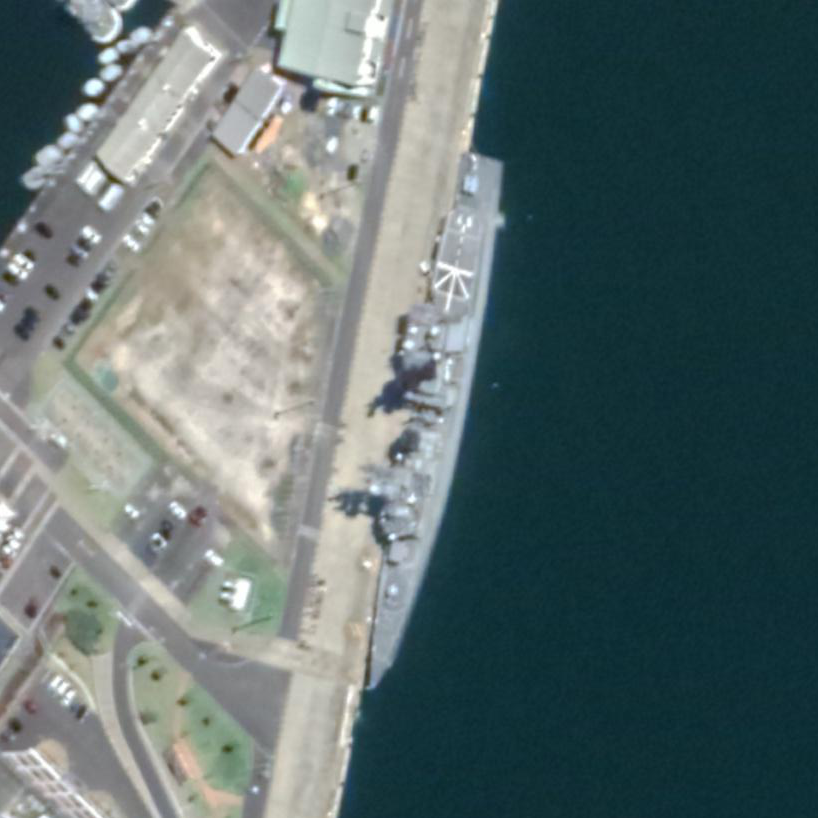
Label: cruiser